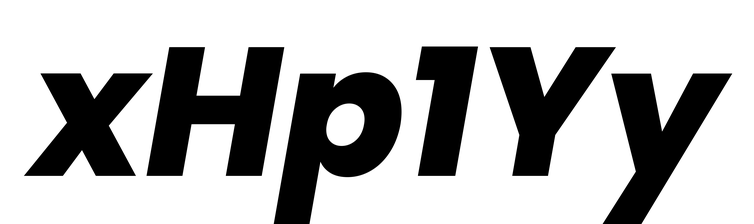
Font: Poppins-ExtraBoldItalic